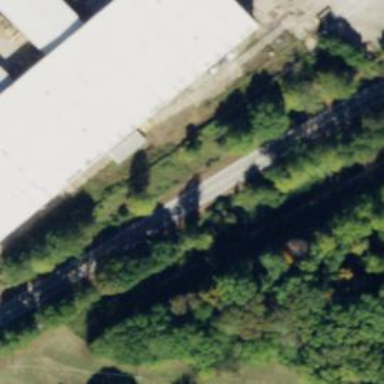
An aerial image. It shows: Asphalt road designated as trunk highway.